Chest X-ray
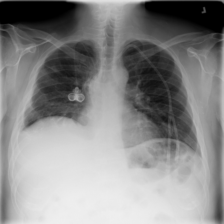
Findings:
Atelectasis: negative
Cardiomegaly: negative
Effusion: negative
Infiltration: negative
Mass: negative
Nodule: negative
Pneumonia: negative
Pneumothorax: negative
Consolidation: negative
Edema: negative
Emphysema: negative
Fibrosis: negative
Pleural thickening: negative
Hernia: negative